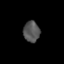
Tissue: lung
Cell type: Epithelial cells
Senescence score: 0.2414
Nuclear area (px): 330
Mean DAPI intensity: 84.594